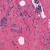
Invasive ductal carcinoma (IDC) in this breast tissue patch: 0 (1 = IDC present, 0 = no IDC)